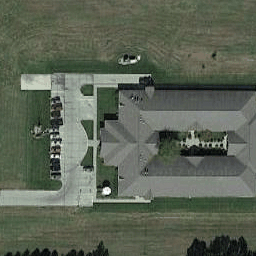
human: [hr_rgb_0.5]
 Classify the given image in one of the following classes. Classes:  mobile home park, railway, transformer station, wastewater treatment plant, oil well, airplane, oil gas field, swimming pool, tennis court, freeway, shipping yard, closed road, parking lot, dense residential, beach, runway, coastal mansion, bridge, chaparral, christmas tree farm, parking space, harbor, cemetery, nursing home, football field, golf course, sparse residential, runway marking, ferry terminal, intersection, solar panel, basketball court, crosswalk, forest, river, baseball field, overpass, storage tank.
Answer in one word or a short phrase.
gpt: nursing home